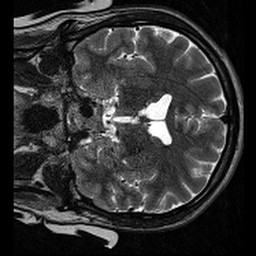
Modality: T2w
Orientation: coronal